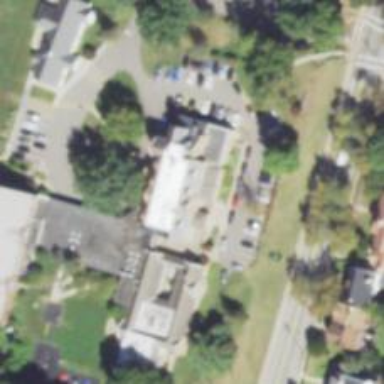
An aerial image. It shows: School.